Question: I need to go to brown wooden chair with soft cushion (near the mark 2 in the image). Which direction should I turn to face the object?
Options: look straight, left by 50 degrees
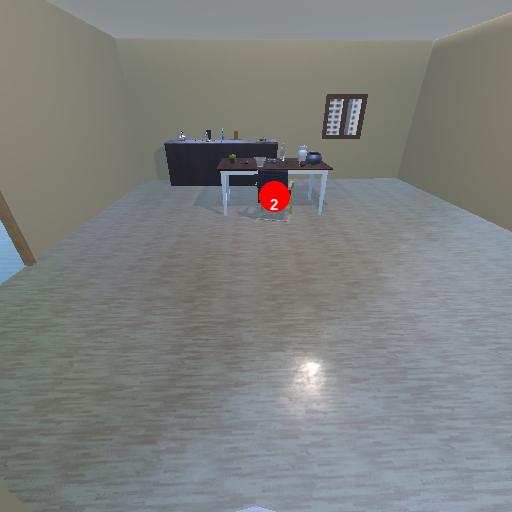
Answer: look straight